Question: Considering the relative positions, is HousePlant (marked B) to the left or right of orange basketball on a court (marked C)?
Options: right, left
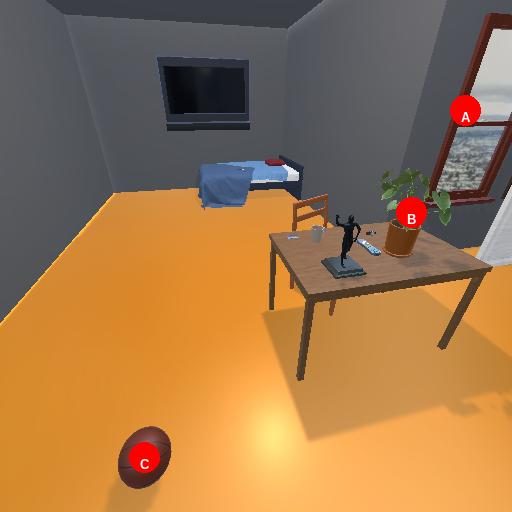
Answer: right